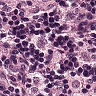
Metastatic tissue present: no